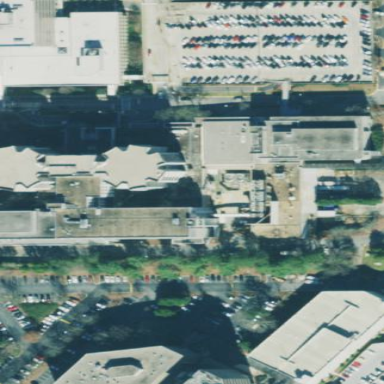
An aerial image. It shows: Hospital building.